Question: I have a peculiar problem and I am not sure if anyone had come across this problem earlier. however the issue goes like this..
I have a grid with combination of TemplateColumns and BoundColumns and when I filter the grid using the filters under template columns I can see the results in UI (grid) but when I do the same in BoundColumns I do not see any results.. !!!
Funny thing is I can see the output from the query and its returns the correct number of results from DB. and its also assigned to the GridDataSource in the NeedDataSource event. however I cannot find the GridDataItem in the ItemDataBoundItem, I can fetch only headeritem, filteritem and footeritem.
It shows "No records to display" even when there are lot of records assigned to the DataSource.
Here I am attaching the screenshot, where you can see that the records count is displayed but not the records.. !!

Any help is highly appreciated.
here is the code sample
'''
<ps:MassApprovalAjaxPanel runat="server" ID="m_UIRadAjaxPanel" LoadingPanelID="m_UIAsynBindLoadPanelInMasterPage">
<ps:MassApprovalRadGrid
runat="server"
ID="m_UIListingGrid"
SkinID="Grid_MassApproval"
OnNeedDataSource="ListingGrid_NeedDataSource"
OnItemDataBound="ListingGrid_ItemDataBound"
AllowFilteringByColumn="true"
EnableViewState="true">
<MasterTableView
DataKeyNames="CardID, WeekEnding, ClientPONumber"
ShowFooter="true">
<Columns>
<ps:NumericTextBoxTemplateColumn
UniqueName="CardID"
Width="70"
RelativeWidthRatio="90">
<ItemTemplate>
<asp:Label
runat="server"
Text='<%# string.Format("{0}/{1}", Eval(Constants.CARD_ID), Eval(Constants.VERSION)) %>' />
</ItemTemplate>
</ps:NumericTextBoxTemplateColumn>
<ps:TextBoxBoundColumn
UniqueName="ClientPONumber"
DataField="ClientPONumber"
Width="60"
RelativeWidthRatio="80" />
<telerik:GridClientSelectColumn UniqueName="SelectAll" HeaderText="All" />
</Columns>
</MasterTableView>
</ps:MassApprovalRadGrid>
</ps:MassApprovalAjaxPanel>
protected void ListingGrid_NeedDataSource(object sender, GridNeedDataSourceEventArgs e)
{
m_UIListingGrid.DataSource = RadGridUtilUI.MassApprovalResultsGet();
}
protected void ListingGrid_ItemDataBound(object sender, GridItemEventArgs e)
{
GridDataItem gridDataItem = e.Item as GridDataItem;
if (gridDataItem != null)
{
AddClientScripts(gridDataItem);
}
}
'''
Thanks,
Preetham.
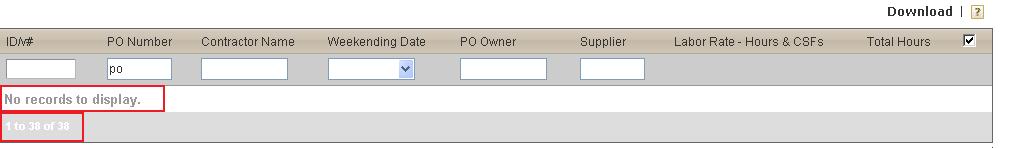
Answer: I found fix for this issue, it was quite simple and straight forward but we did not notice it.
'''
protected void ListingGrid_NeedDataSource(object sender, GridNeedDataSourceEventArgs e)
{
m_UIListingGrid.MasterTableView.FilterExpression = string.Empty;
m_UIListingGrid.DataSource = RadGridUtilUI.MassApprovalResultsGet();
}
'''
Telerik has two types of filtering which is inbuilt filtering and user defined filtering that we do it through our SP's and Code. so we always have to set the filter value to null before doing our custom filtering.
Mark this as answer.
Thanks,
Preetham.